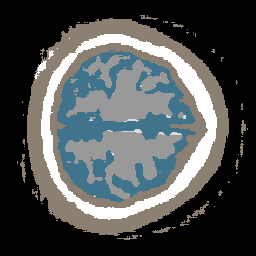
Label: no_lesion